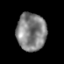
Tissue: prostate
Cell type: Epithelial cells
Senescence score: 0.354
Nuclear area (px): 1090
Mean DAPI intensity: 130.198